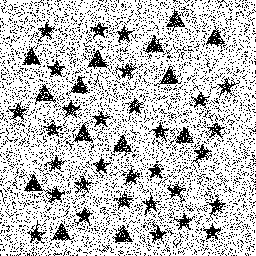
Squares: 0
Triangles: 14
Stars: 30
Total shapes: 44